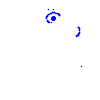
Particle: electron